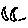
Label: moon